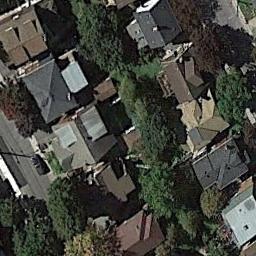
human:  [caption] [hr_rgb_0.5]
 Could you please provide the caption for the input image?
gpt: Many trees and buildings are in medium residential area .

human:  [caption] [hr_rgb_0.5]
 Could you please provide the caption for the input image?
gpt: The medium residential is next to some trees .

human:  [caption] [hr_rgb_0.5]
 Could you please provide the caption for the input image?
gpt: The trees in the mid-sized residential areas are not green .

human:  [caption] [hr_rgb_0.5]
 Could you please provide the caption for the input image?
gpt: The dense medium residential area has some neatly arranged houses and some trees are among these houses .

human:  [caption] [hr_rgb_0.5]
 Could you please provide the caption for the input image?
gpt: There are some buildings and green trees on the medium residential area .